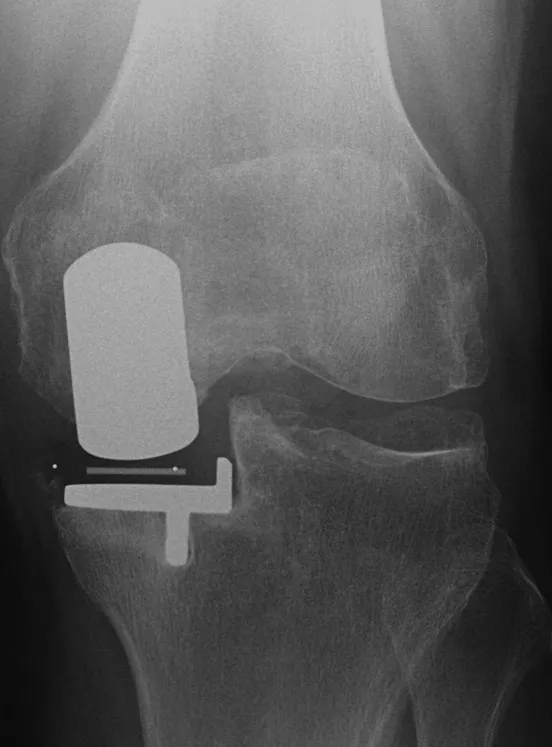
Radiography at three months postoperatively.
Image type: radiology (x_ray)